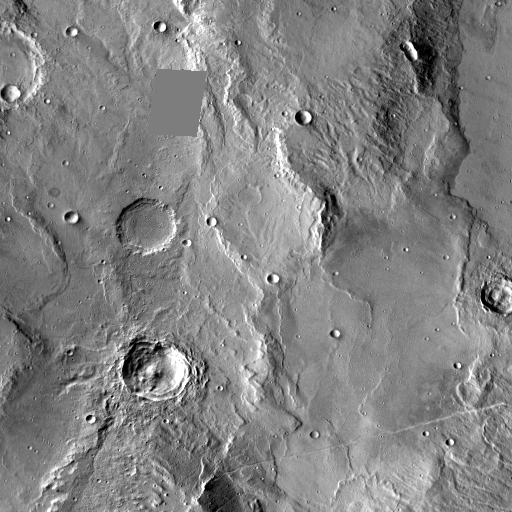
Crater classes present: Background, Other, Layered, Buried, Secondary